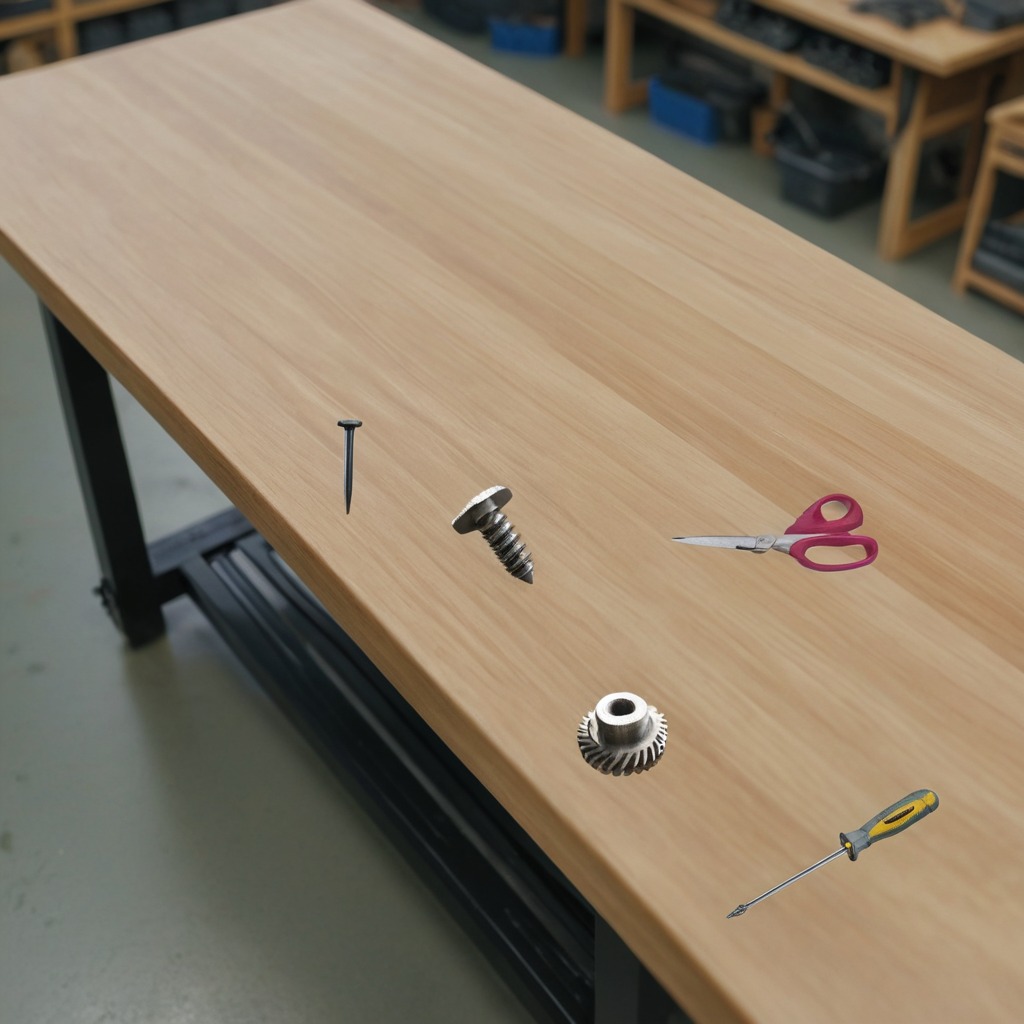
A steel gear with teeth, a metal machine screw, an iron nail, a screwdriver, and a pair of scissors are lying on a workbench inside a coastal fishing gear workshop.